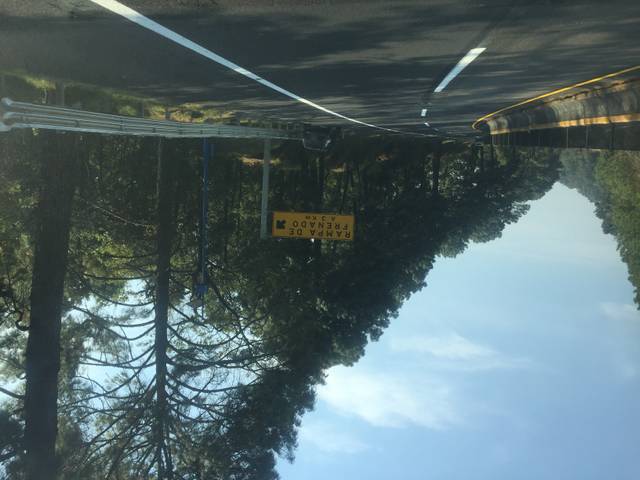
Region: Mexico
Coordinates: 19.025, -99.168